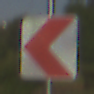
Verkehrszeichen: RichtungstafelnInKurvenKleinRechts
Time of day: SunriseSunset
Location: Outdoor (Suburban)
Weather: PartlyCloudy
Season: NotSpecified
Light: Natural